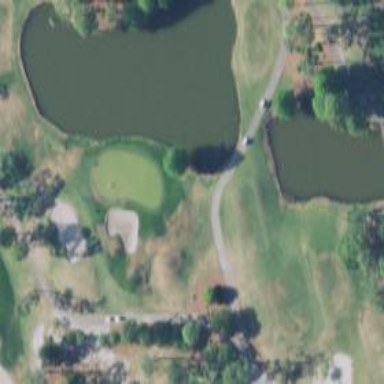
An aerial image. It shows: View of golf hole.